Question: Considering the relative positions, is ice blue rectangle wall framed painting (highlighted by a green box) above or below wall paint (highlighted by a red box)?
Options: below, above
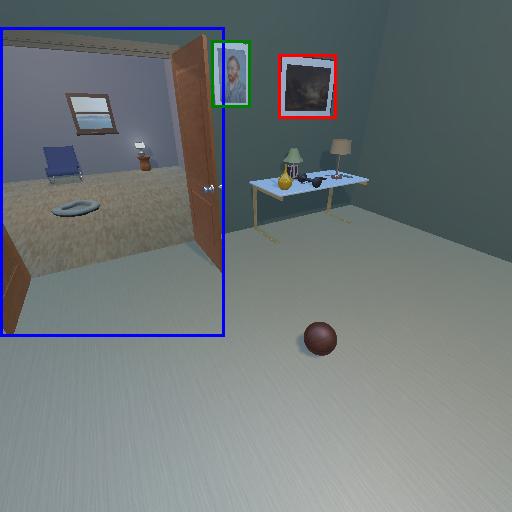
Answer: below